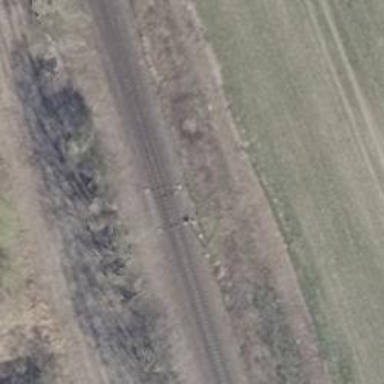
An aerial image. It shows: Railway track.